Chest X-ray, PA view. Patient: 65 years old, sex F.
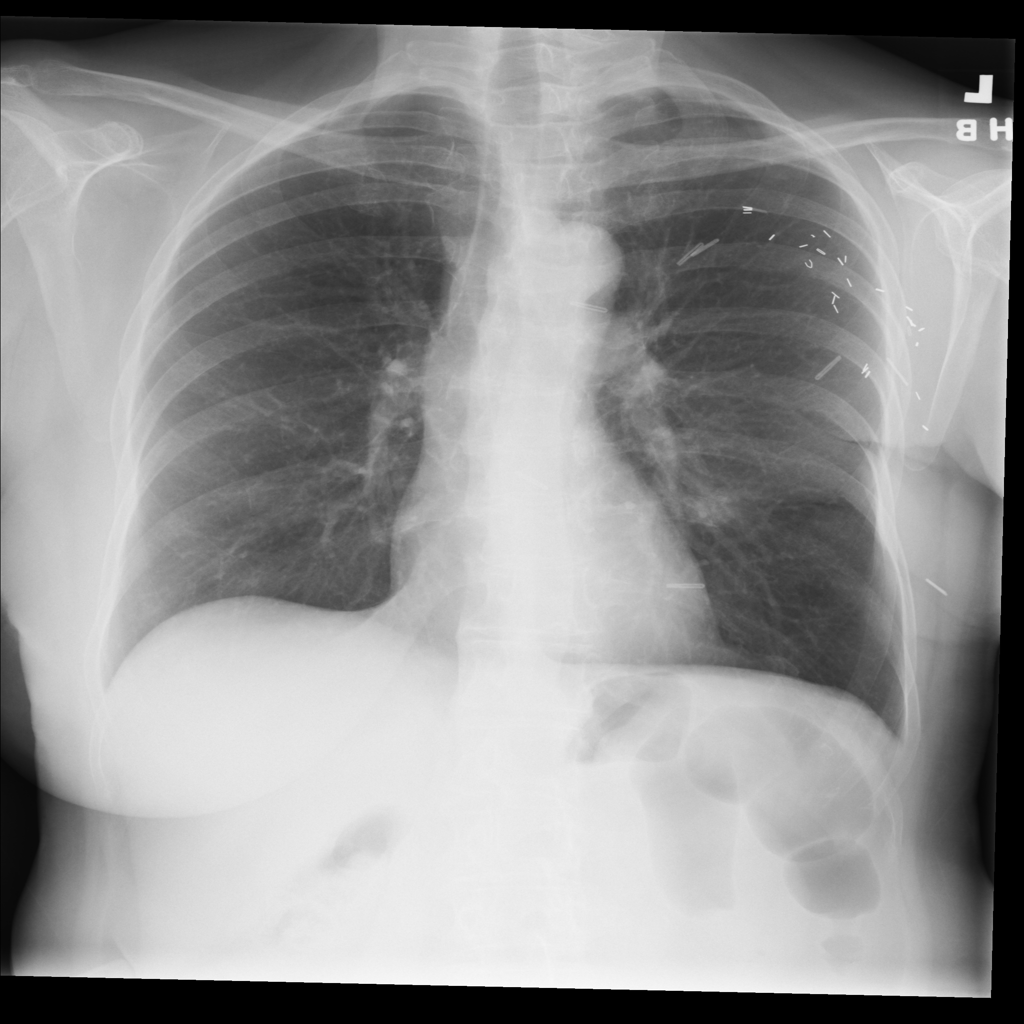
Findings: No Finding